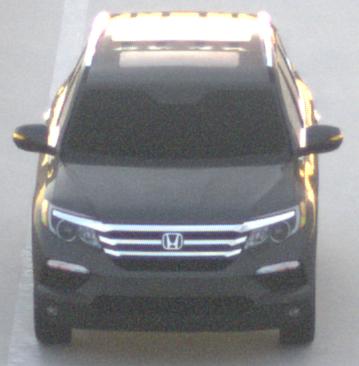
Make: Honda
Model: Pilot
Detailed model: 3
Model produced from: 2015
Model produced until: 2022
Doors: 5
Color: gray
Road condition: dry road
Daytime: sunrise or sunset
Contrast: low contrast